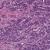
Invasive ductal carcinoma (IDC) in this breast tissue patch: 1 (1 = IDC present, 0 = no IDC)